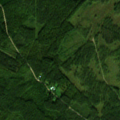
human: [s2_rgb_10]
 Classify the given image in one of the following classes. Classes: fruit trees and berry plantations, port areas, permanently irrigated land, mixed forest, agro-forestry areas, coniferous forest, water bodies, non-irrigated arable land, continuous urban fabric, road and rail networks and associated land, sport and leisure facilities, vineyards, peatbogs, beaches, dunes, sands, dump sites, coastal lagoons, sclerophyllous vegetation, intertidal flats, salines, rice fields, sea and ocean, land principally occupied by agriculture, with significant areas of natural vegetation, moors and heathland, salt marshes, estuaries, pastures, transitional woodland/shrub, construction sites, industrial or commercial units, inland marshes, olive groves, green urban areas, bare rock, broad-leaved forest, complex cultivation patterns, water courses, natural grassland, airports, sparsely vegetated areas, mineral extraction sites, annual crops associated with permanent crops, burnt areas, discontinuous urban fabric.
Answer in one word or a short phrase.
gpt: broad-leaved forest, coniferous forest, mixed forest, transitional woodland/shrub